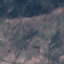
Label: HerbaceousVegetation